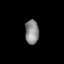
Tissue: skin
Cell type: Epithelial cells
Senescence score: 0.7299
Nuclear area (px): 330
Mean DAPI intensity: 136.906